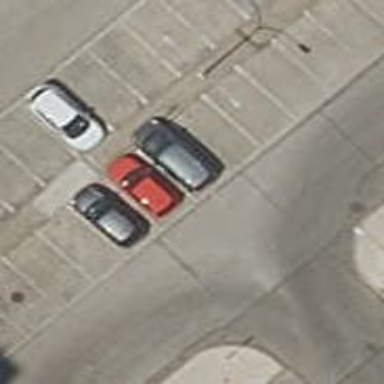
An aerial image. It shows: Paved parking aisle in service road.